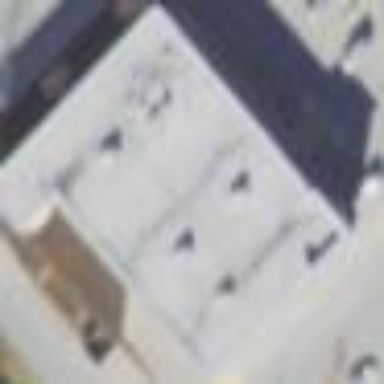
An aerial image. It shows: Commercial building.